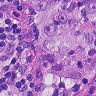
Metastatic tissue present: yes